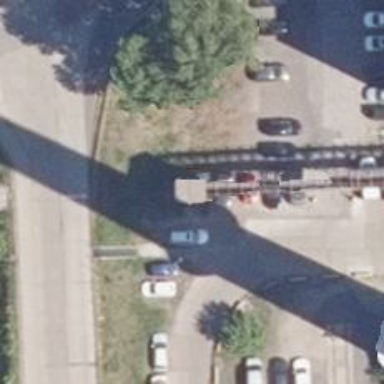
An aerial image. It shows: Bridge with power cables running across it.